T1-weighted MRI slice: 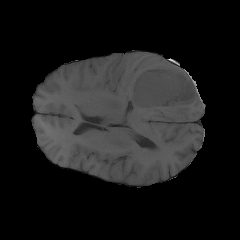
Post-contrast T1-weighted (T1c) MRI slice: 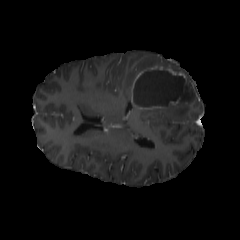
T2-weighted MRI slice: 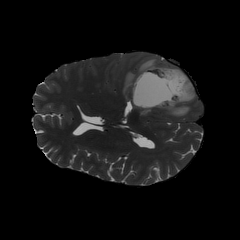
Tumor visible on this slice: yes